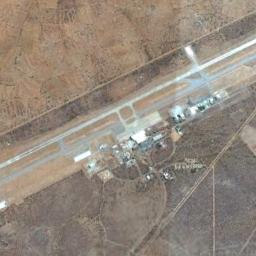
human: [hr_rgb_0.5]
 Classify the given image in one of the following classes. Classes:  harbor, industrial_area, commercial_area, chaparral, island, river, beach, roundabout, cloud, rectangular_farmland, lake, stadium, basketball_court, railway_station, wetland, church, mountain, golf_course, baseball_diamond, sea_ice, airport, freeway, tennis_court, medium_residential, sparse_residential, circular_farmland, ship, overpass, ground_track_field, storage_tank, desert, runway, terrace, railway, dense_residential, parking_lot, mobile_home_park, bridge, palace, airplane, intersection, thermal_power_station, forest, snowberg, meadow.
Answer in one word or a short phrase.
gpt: airport